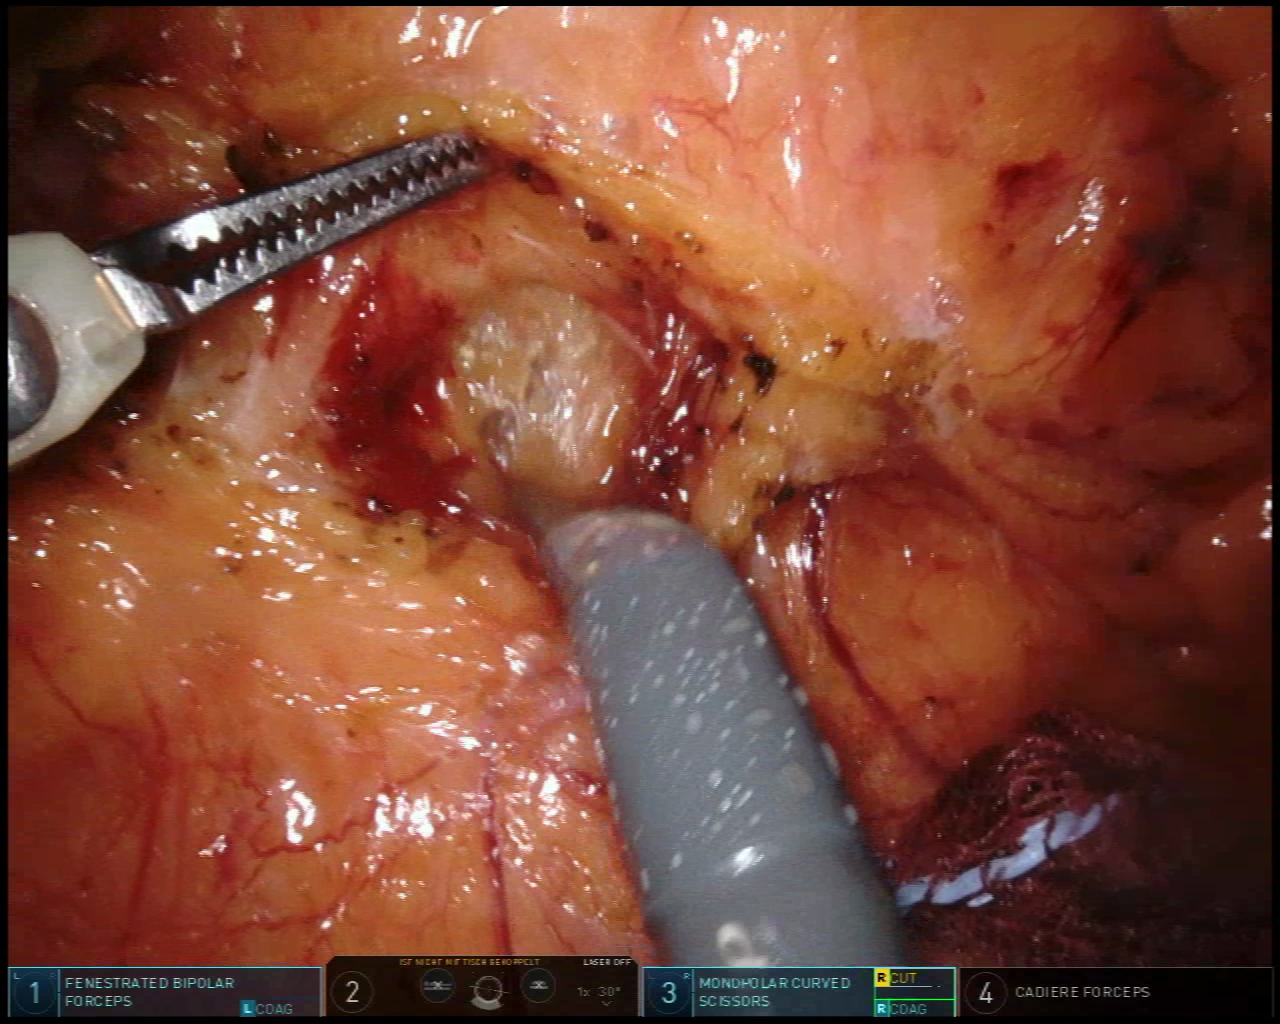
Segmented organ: inferior_mesenteric_artery
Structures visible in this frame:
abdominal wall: no
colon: no
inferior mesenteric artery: yes
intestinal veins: no
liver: no
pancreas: no
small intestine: no
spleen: no
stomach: no
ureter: no
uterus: no
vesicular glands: no